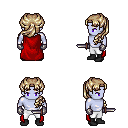
a pixel art fantasy rpg character, male body template, dark elf, purple skin, red cape, white pants, white blonde princess hairstyle, metal gloves, black shoes, dagger, four views (front, back, left, right), 2x2 character sprite sheet, small pixel art, hard edges, no anti-aliasing